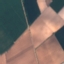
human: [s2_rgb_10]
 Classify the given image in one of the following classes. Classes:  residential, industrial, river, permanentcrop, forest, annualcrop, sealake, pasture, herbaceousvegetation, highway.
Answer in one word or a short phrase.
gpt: AnnualCrop